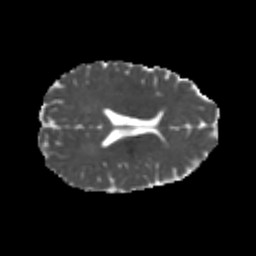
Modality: MD
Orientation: axial
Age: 20
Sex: female
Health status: healthy
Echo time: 0.074 s